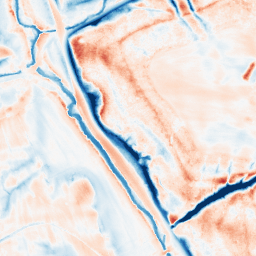
Category: edge_preserving
Decomposition family: guided
Decomposition parameters: radius: 8
eps: 0.1
Upsampling method: edge_directed
Upsampling parameters: scale: 4
Upsampling scale: 4